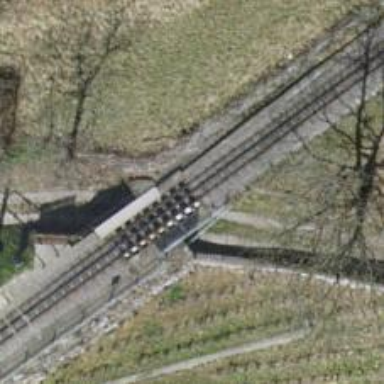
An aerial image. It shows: Narrow-gauge railway track with one electrified contact line.